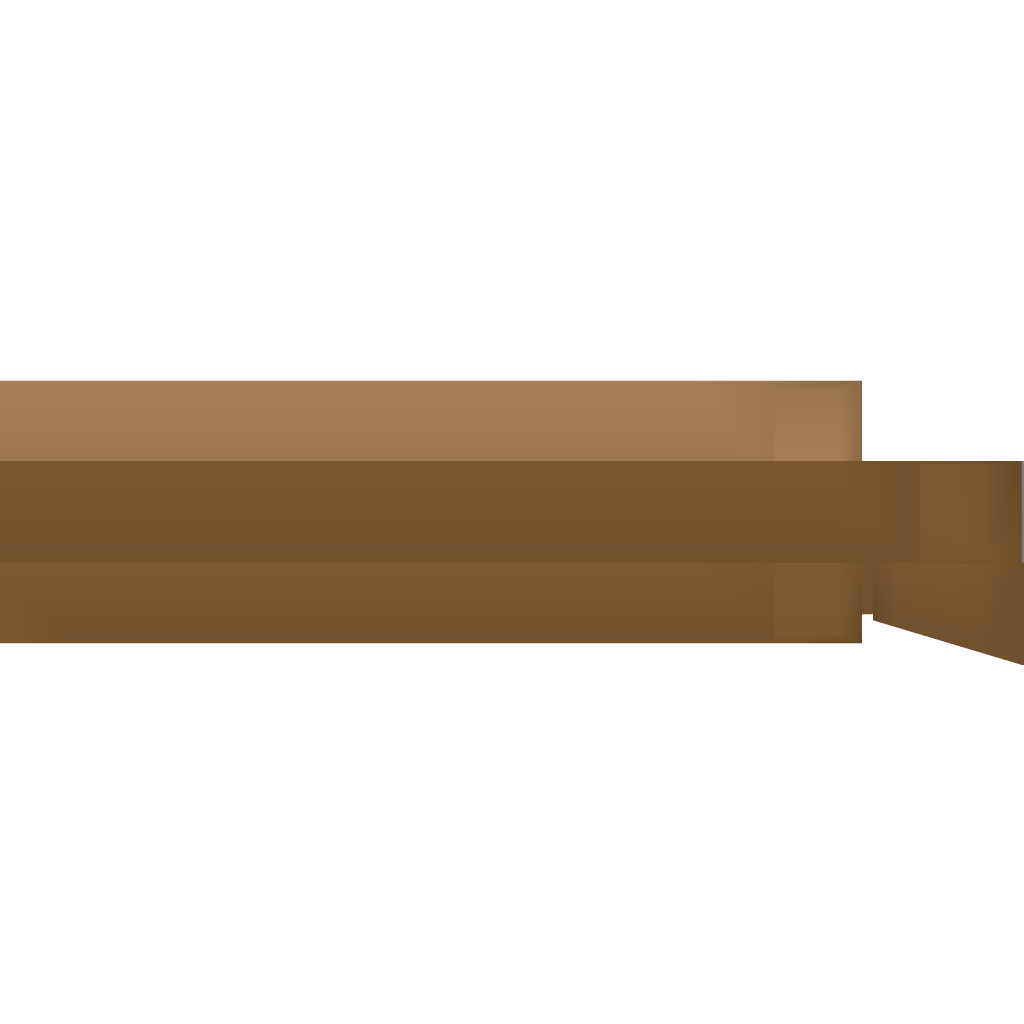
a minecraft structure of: Automatic Pumpkin/Melon Farm bad low quality